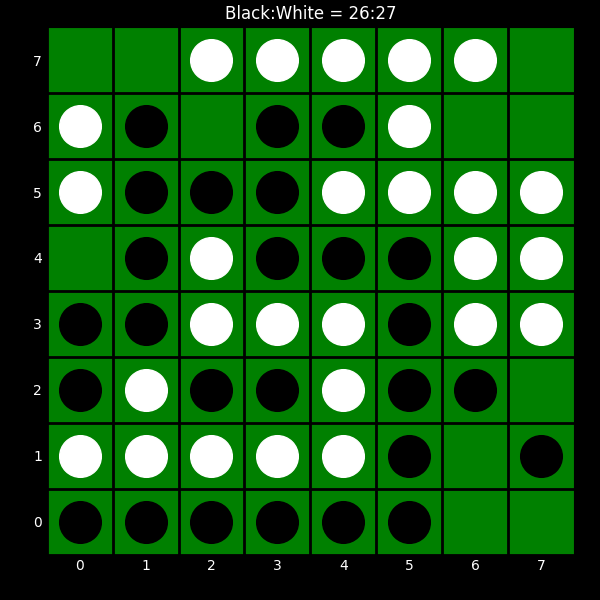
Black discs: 26
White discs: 27